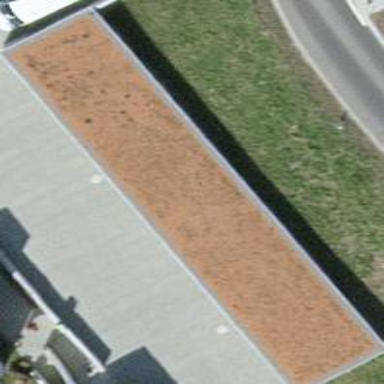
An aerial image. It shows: View of roof of building.